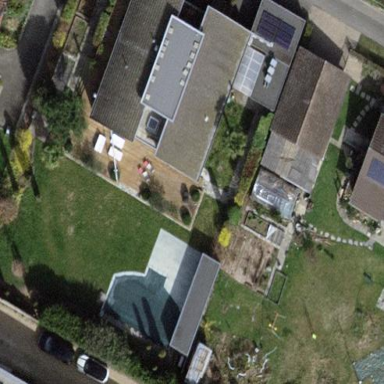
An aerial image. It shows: Garden surrounded by fence.